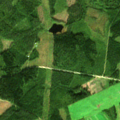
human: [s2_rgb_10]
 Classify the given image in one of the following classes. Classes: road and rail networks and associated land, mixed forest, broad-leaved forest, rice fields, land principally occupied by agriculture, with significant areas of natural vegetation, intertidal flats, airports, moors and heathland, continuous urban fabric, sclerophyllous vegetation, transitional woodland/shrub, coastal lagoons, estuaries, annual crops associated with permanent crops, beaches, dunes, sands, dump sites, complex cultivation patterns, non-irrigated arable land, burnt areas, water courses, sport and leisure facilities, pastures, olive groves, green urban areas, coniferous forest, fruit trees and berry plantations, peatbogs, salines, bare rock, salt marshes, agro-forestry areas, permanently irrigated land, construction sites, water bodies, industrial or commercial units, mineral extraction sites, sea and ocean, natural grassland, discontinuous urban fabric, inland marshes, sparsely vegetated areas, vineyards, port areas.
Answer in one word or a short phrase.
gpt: non-irrigated arable land, coniferous forest, mixed forest, transitional woodland/shrub